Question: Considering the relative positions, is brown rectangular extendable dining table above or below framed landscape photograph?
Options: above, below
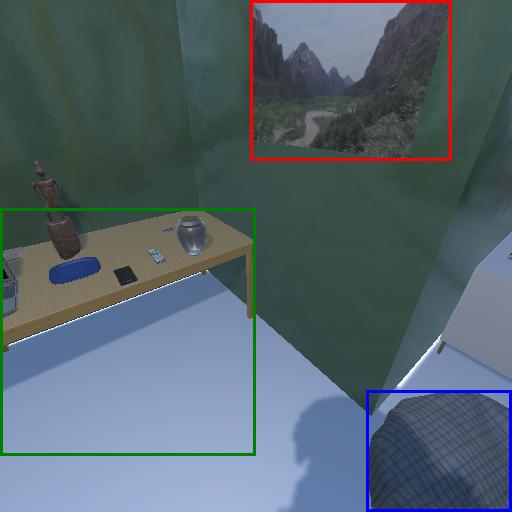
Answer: above